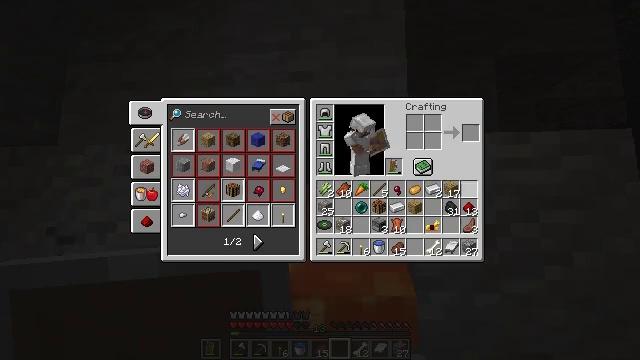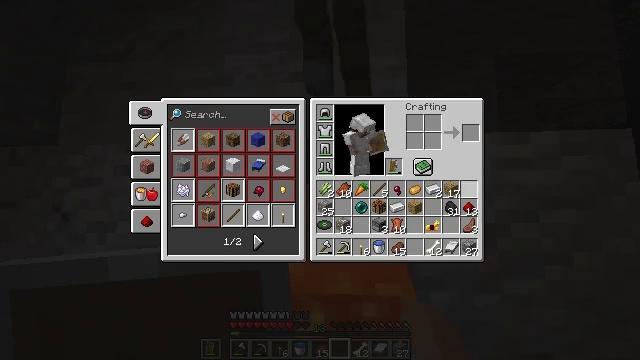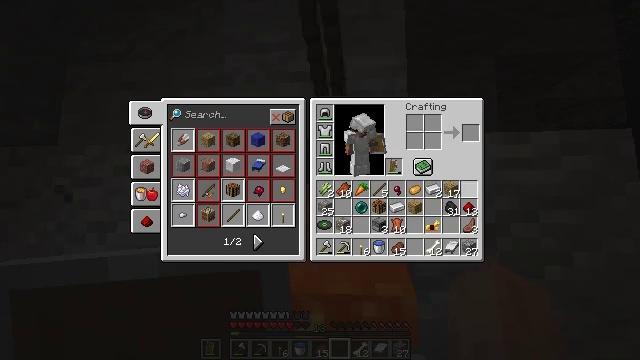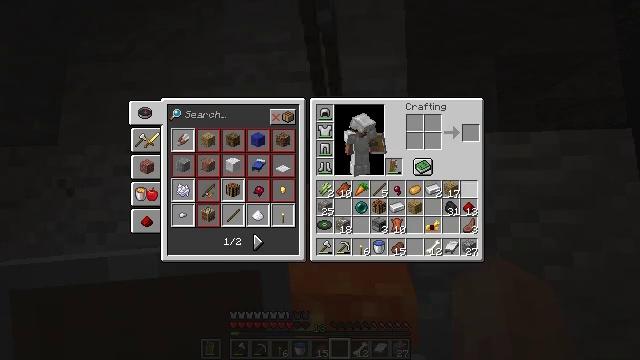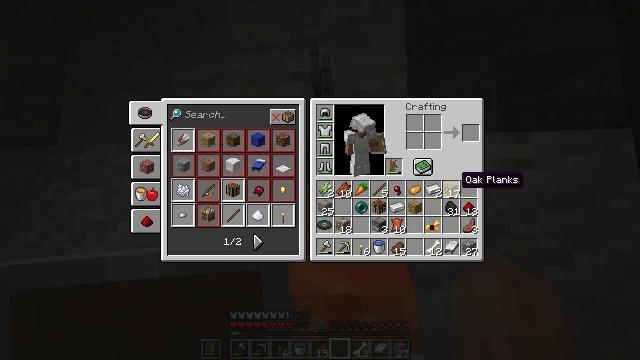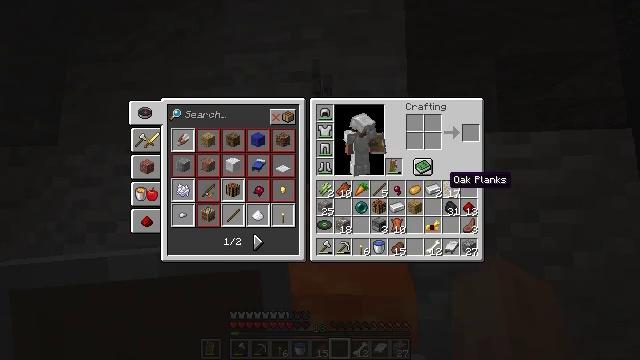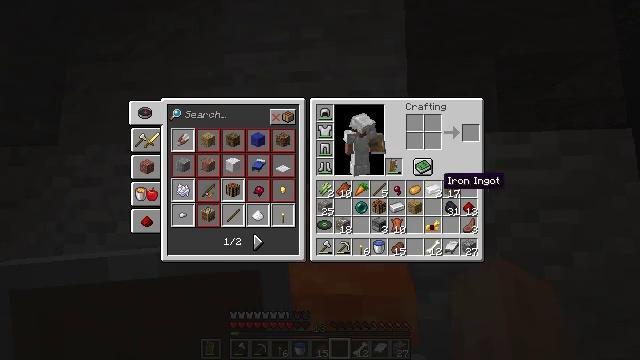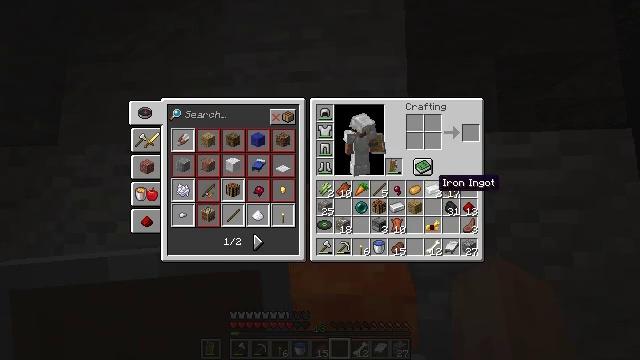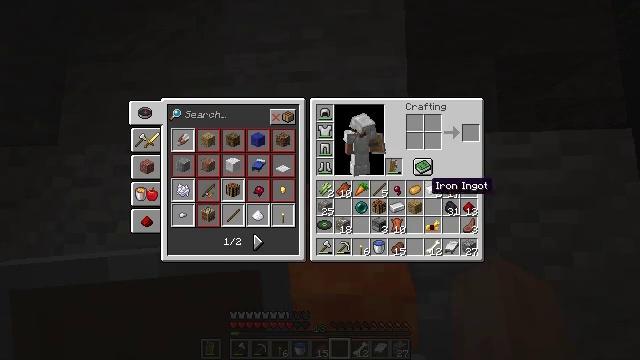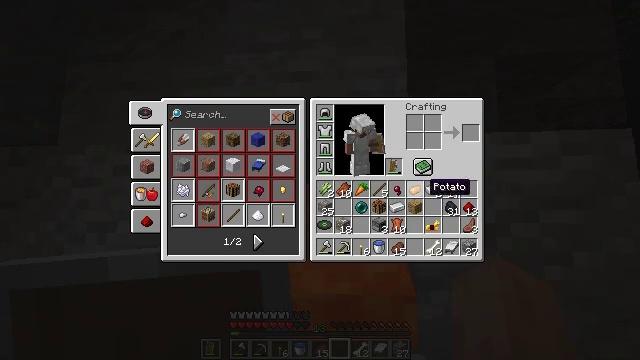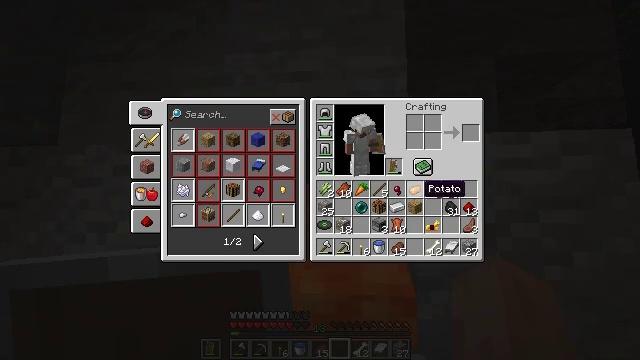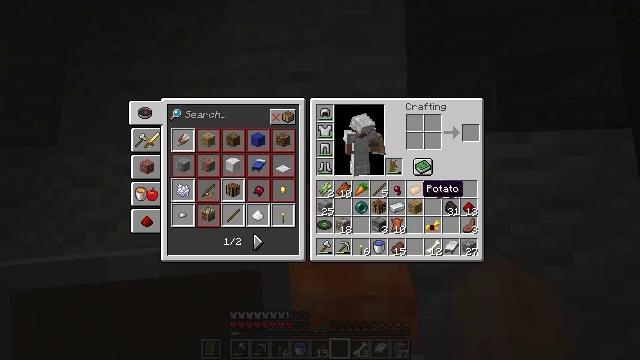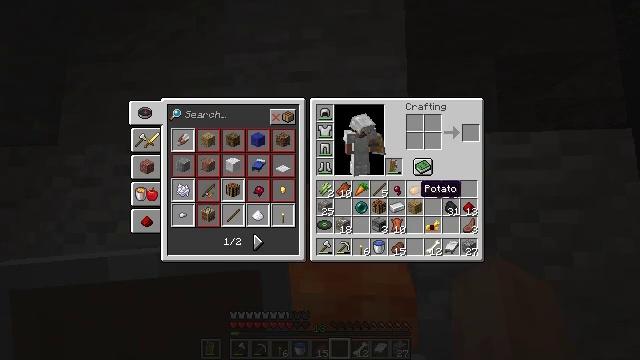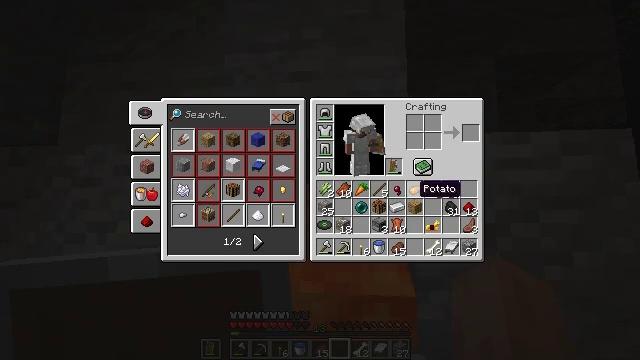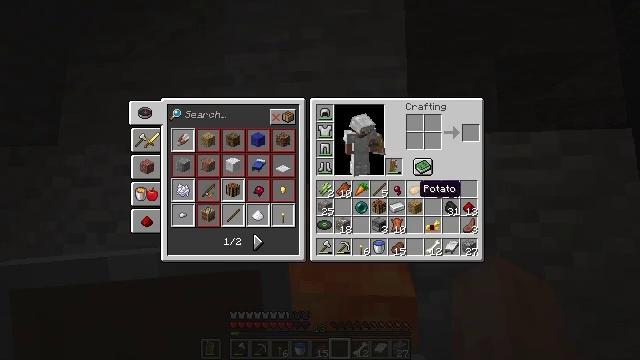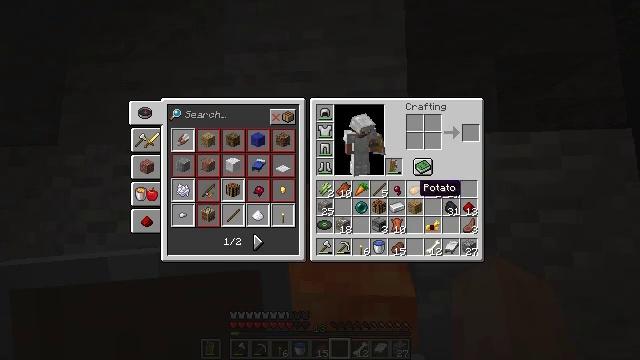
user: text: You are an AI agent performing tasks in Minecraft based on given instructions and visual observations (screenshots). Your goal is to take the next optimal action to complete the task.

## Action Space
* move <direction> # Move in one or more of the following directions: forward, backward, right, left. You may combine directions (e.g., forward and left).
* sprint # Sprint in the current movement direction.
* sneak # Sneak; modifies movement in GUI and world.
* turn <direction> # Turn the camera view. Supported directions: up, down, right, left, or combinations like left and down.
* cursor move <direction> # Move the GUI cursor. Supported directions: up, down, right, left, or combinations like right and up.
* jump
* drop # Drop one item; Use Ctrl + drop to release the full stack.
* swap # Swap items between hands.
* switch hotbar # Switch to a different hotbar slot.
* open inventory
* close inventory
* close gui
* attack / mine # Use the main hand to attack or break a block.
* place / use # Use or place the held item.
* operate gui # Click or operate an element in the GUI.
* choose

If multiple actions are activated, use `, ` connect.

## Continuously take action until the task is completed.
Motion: motion action
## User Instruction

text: Drop a spider eye.
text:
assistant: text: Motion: sprint, open gui
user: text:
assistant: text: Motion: sprint
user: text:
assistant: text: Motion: sprint
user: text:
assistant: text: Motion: sprint, cursor move left
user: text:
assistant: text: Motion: sprint, cursor move left
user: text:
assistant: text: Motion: sprint
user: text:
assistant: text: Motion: sprint
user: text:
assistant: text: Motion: sprint, cursor move left
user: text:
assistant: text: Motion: sprint
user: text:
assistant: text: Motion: sprint
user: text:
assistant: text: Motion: sprint
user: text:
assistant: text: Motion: sprint
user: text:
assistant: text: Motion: sprint
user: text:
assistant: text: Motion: sprint
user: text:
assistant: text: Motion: sprint
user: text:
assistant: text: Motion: sprint
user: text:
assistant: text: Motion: sprint
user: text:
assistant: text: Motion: sprint
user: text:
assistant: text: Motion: sprint
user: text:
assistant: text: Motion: sprint
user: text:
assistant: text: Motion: sprint
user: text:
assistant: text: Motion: sprint
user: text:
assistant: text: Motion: sprint
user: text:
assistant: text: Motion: sprint
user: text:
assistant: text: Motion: sprint
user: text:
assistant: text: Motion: sprint
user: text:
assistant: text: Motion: sprint
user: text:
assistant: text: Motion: sprint
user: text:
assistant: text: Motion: sprint
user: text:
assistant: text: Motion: sprint